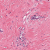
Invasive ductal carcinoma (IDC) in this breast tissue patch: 0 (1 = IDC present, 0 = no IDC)